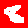
Digit: 8